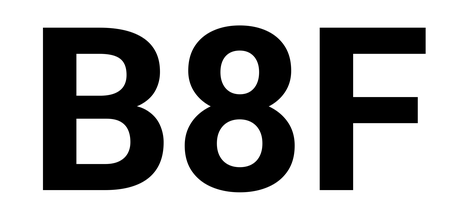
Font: Roboto_Bold